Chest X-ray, PA view. Patient: 54 years old, sex M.
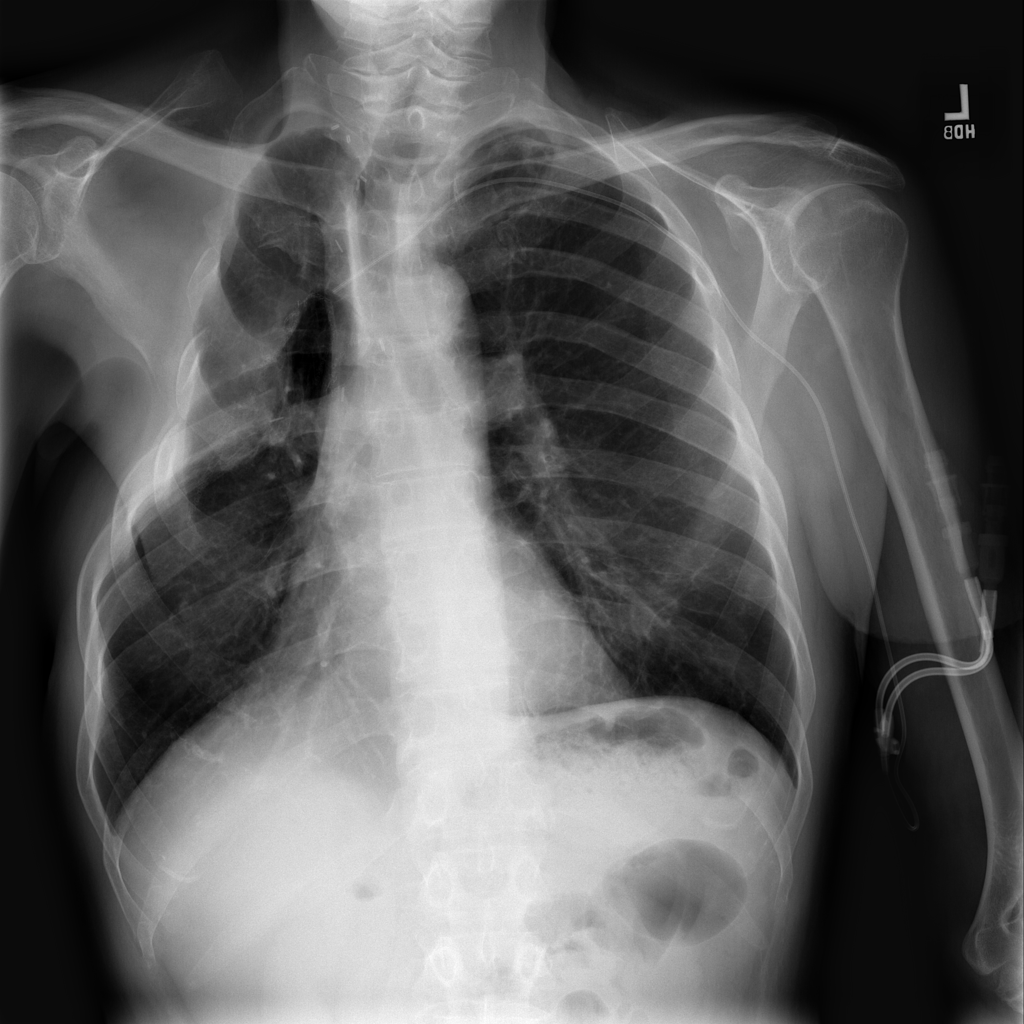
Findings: No Finding